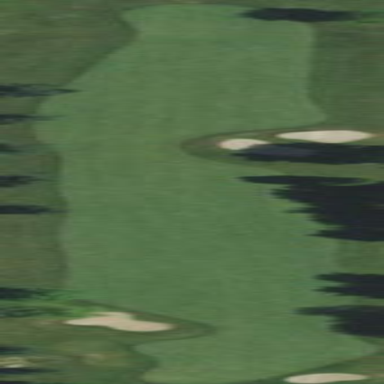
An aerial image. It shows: Golf fairway surrounded by grass.